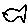
Label: fish